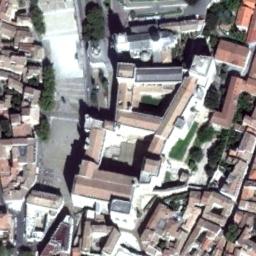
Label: palace